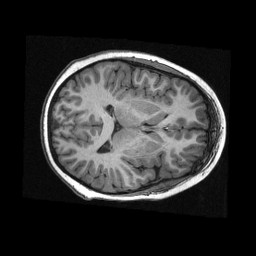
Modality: T1w
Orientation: axial
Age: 8
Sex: male
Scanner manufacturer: siemens
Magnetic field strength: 3 T
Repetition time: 2.3 s
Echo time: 0.00336 s